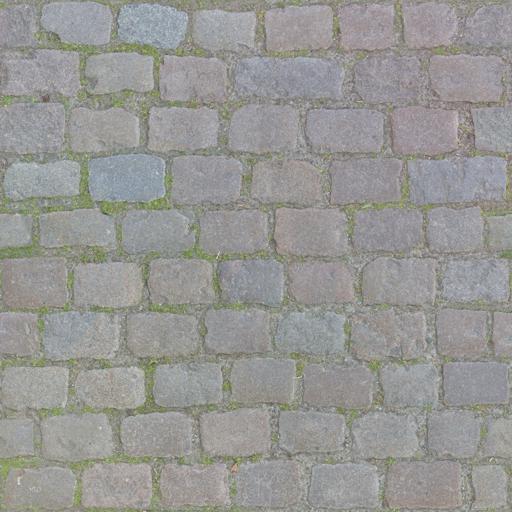
Tags: cobblestone pavement paving stones